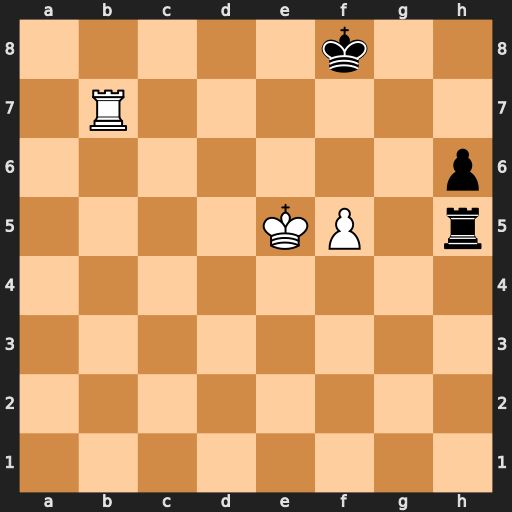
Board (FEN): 5k2/1R6/7p/4KP1r/8/8/8/8
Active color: w
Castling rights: -
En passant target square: -
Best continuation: Ke6 Rh1 Rb8+ Kg7 f6+ Kg6 Rg8+